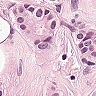
Metastatic tissue present: yes